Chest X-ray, AP view. Patient: 61 years old, sex F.
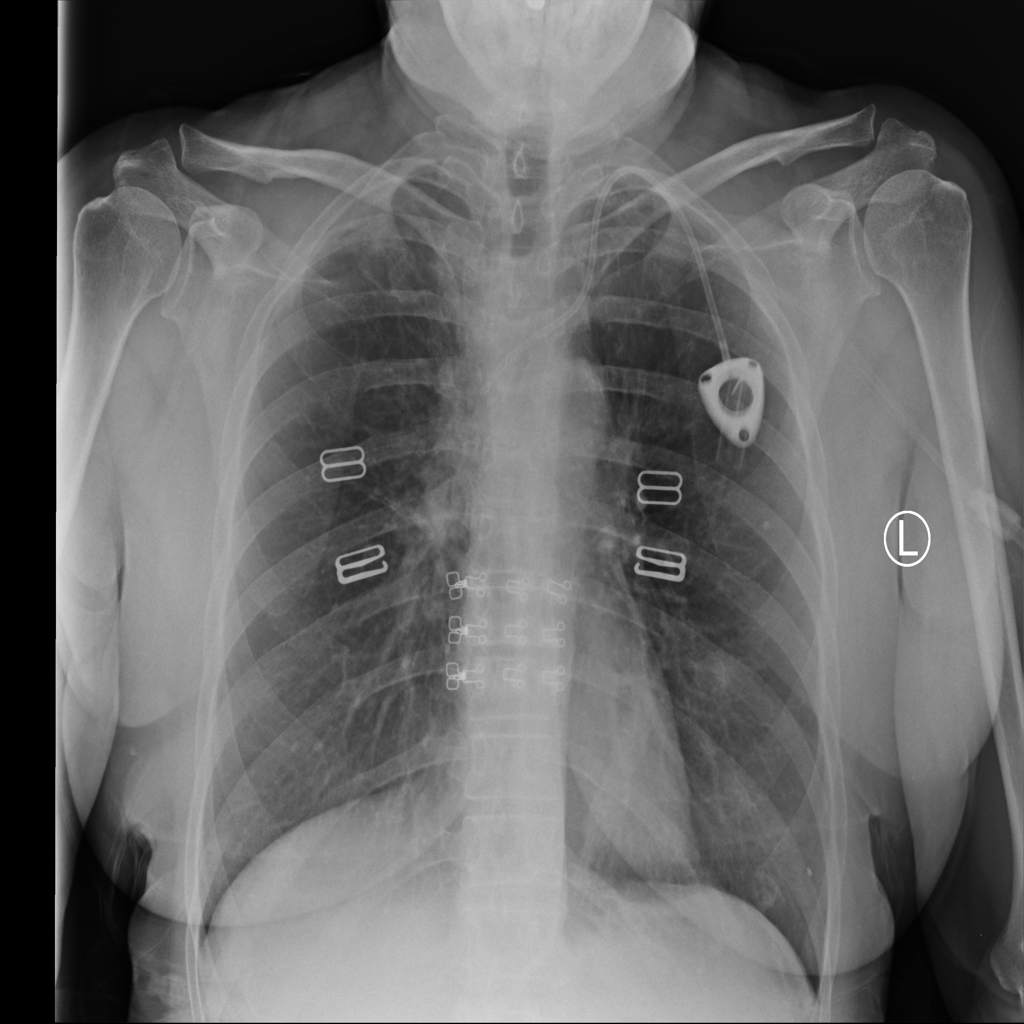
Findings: No Finding